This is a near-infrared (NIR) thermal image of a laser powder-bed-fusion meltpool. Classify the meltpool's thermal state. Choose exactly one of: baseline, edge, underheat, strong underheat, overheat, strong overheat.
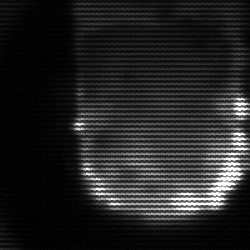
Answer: baseline